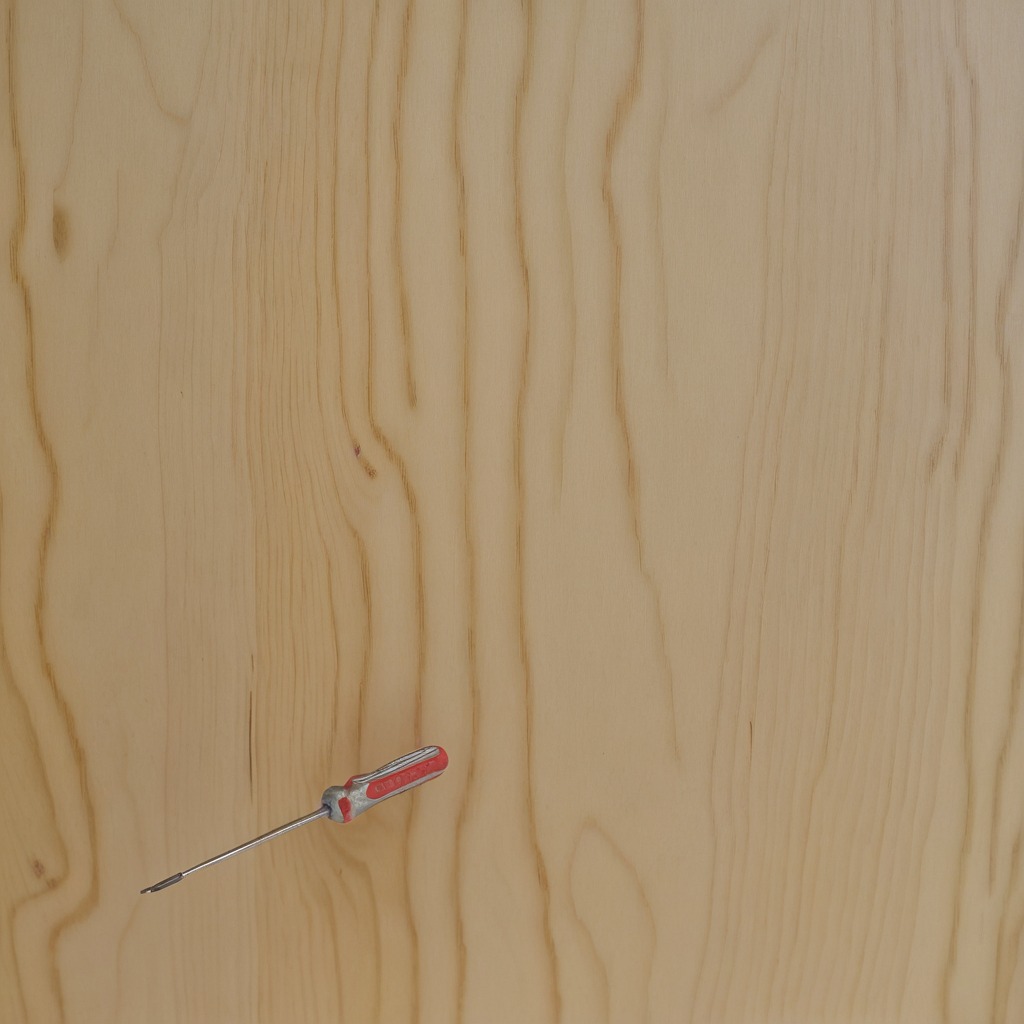
A screwdriver is lying on a plywood surface in a paint workshop lit by afternoon window light.